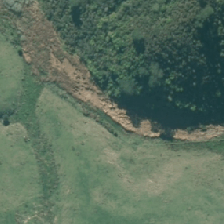
Land cover: herbaceous_freshwater_vege